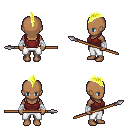
a pixel art fantasy rpg character, female body template, human, dark skin, maroon pirate shirt, white pants, gold mohawk hairstyle, white cloth bandages, spear, four views (front, back, left, right), 2x2 character sprite sheet, small pixel art, hard edges, no anti-aliasing